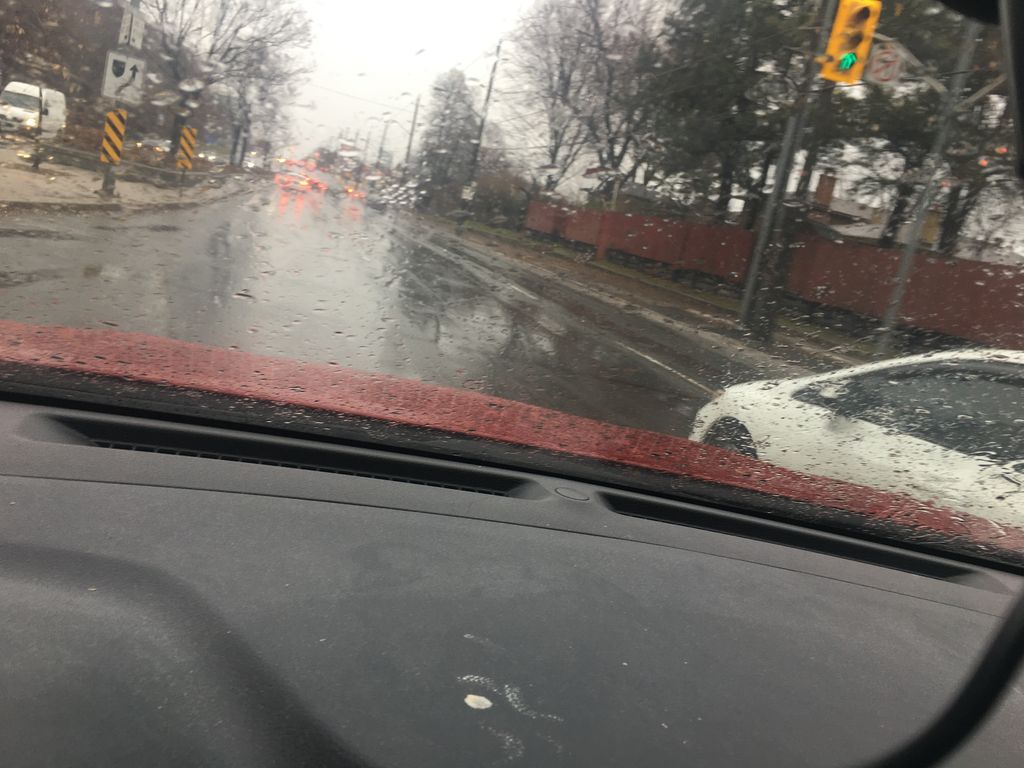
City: toronto